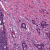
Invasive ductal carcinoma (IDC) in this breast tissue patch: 0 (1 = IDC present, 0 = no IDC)